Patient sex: F
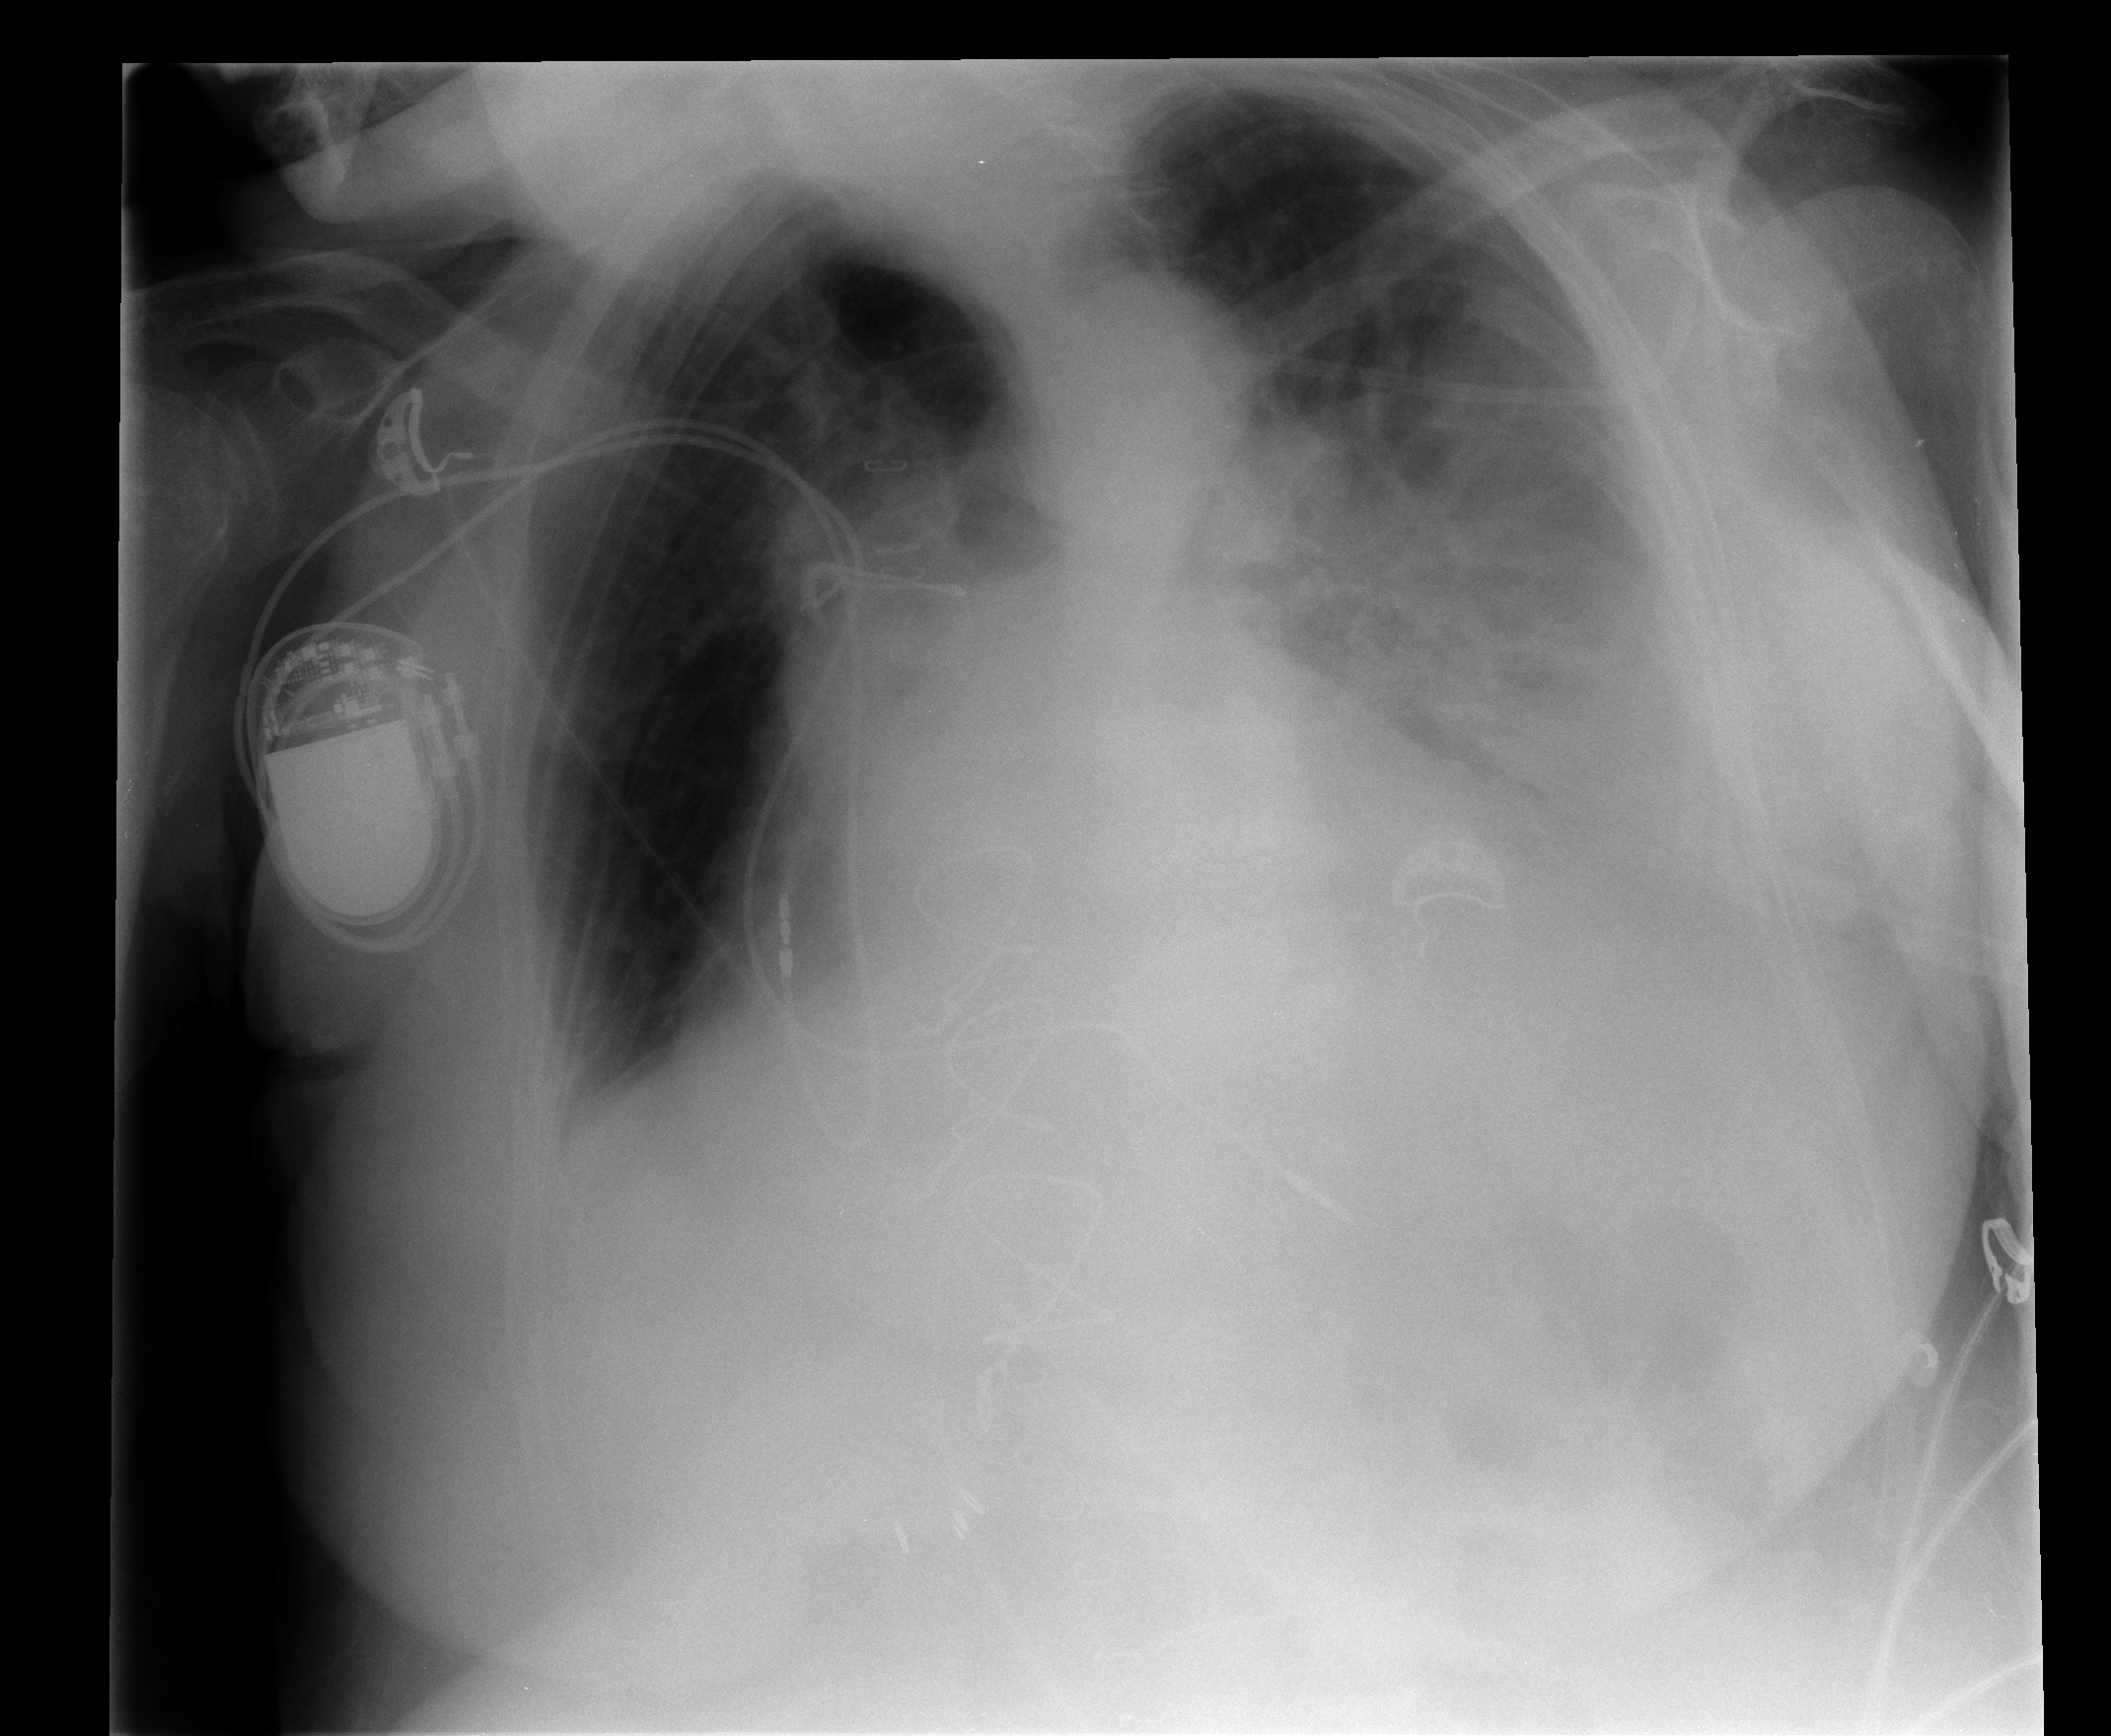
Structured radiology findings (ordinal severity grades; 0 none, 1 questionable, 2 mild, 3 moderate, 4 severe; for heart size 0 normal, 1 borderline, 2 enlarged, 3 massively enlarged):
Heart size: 2
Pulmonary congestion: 2
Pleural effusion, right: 2
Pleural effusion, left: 3
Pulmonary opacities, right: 0
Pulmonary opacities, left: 3
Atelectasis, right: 2
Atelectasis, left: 3